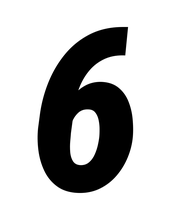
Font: Roboto-Italic_Condensed_ExtraBold_Italic